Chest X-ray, AP view. Patient: 44 years old, sex M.
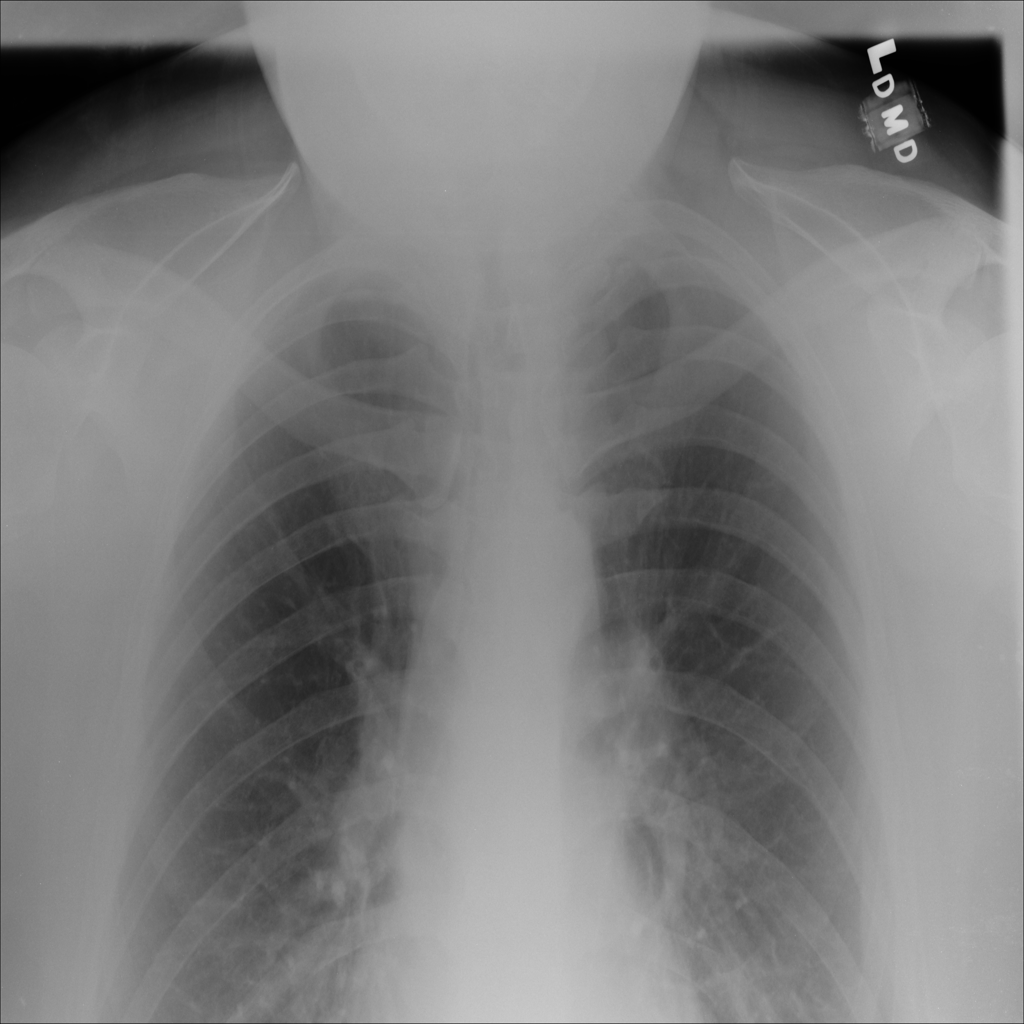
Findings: No Finding